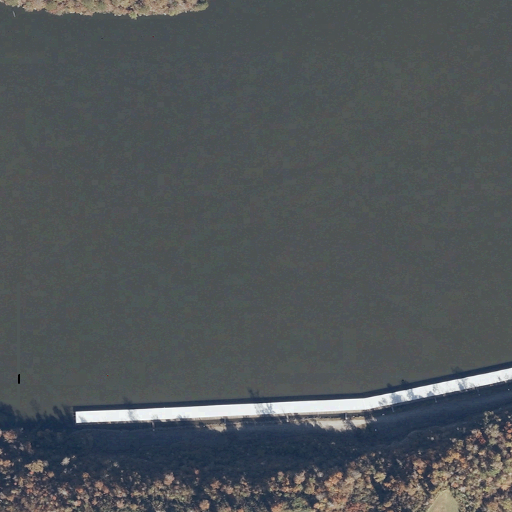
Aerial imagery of bar in Alabama named Wards Shoal (historical) containing open water, deciduous forest, woody wetlands, shrub, evergreen forest, and grassland